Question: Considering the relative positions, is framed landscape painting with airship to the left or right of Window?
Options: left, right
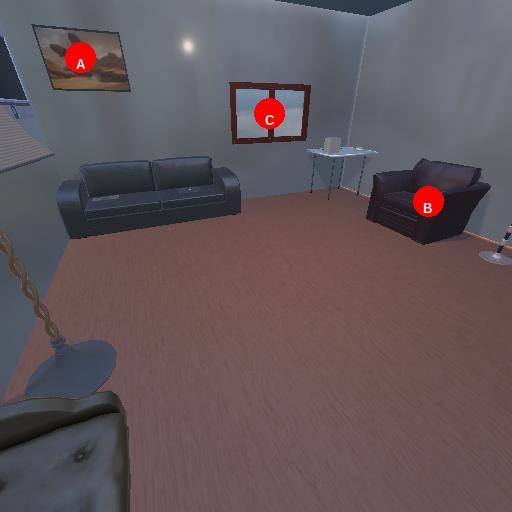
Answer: left